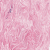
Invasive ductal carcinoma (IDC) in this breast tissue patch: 0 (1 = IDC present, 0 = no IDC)